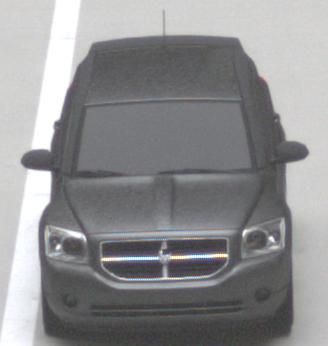
Make: Dodge
Model: Caliber 1.8
Detailed model: Caliber
Model produced from: 2006/06
Model produced until: 2009/03
Doors: 5
Color: gray
Road condition: dry road
Daytime: midday
Contrast: medium contrast